Interaction volume radius: 5 \u00c5
Interaction volume height: 40 \u00c5
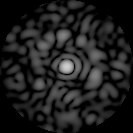
Disorder parameter: 0.8273